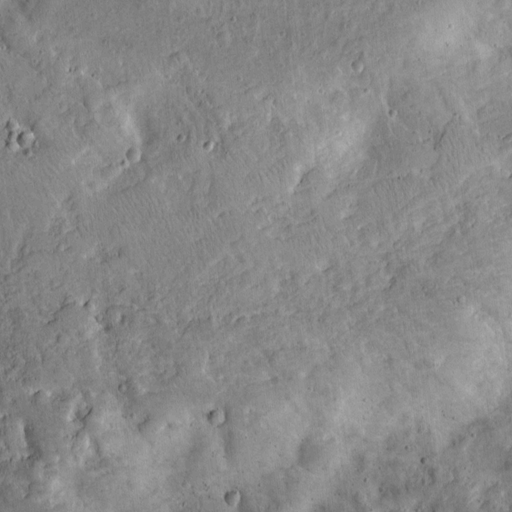
Objects detected: cone, cone